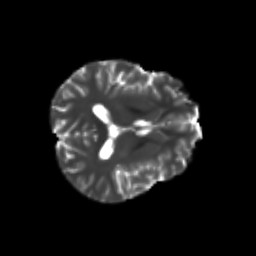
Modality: T2w
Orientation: axial
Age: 25
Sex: male
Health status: healthy
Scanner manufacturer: philips
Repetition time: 7.388 s
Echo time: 0.08599 s